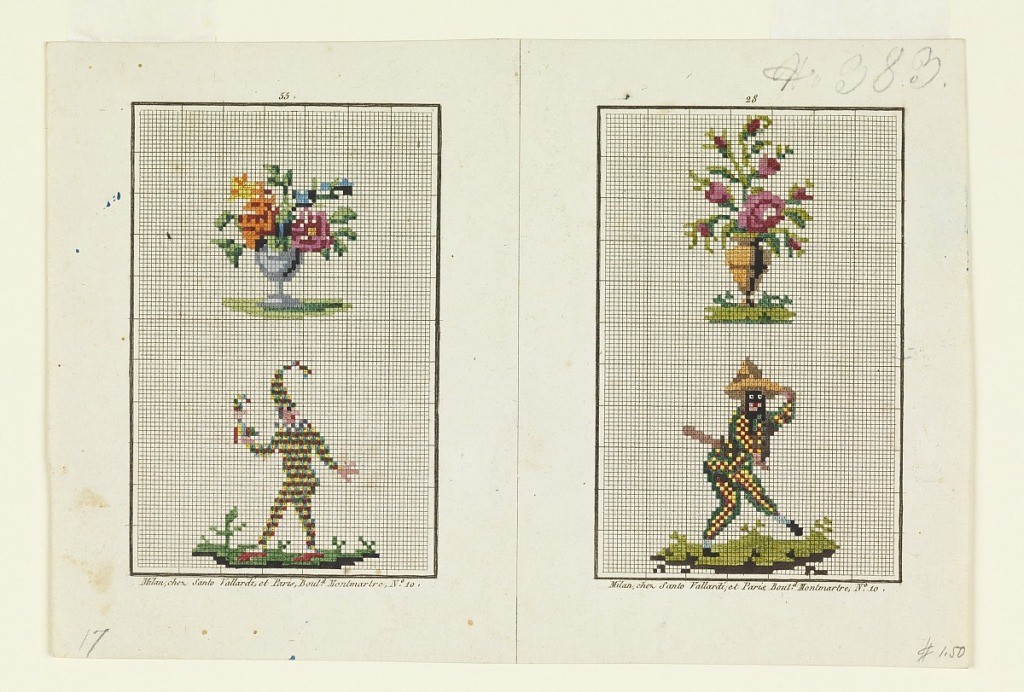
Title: Embroidery Design of Two Commedia dell'Arte Figures
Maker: Santo Vallardi, Milan & Paris
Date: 1820–50
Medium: Brush and gouache on pre-printed squared laid paper
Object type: Drawing
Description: Left, above, violet footed vase with bouquet of pink and orange flowers; below, one of the zanni, or clowns or Harlequin, wearing a costume of red, yellow, blue and green; he holds a puppet. Right, above, tan vase with pink blossoms; below, one of the zanni, wearing black mask and costume in green, red, and yellow; he holds a club, wears a large hat, and stands in a comical pose.